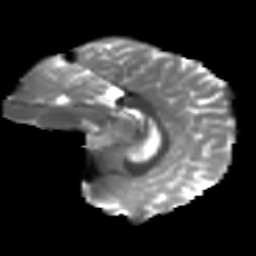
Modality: T2w
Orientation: sagittal
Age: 16
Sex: male
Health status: ill
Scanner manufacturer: ge
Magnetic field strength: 3 T
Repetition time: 7.031 s
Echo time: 0.0835 s